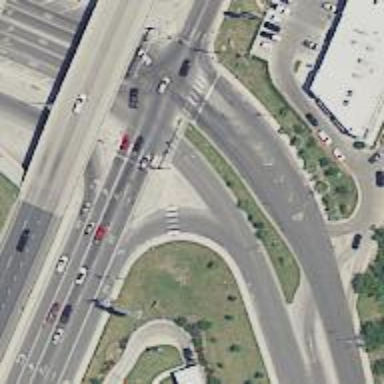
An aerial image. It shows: Secondary road with asphalt surface and frontage road.